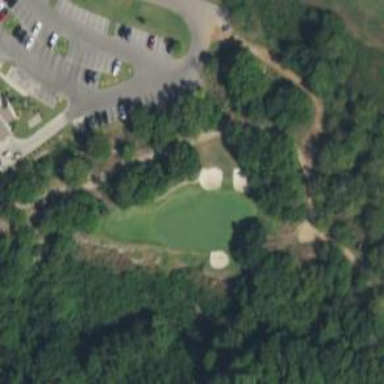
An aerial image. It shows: Path for both roads and golfers.